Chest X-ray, PA view. Patient: 14 years old, sex F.
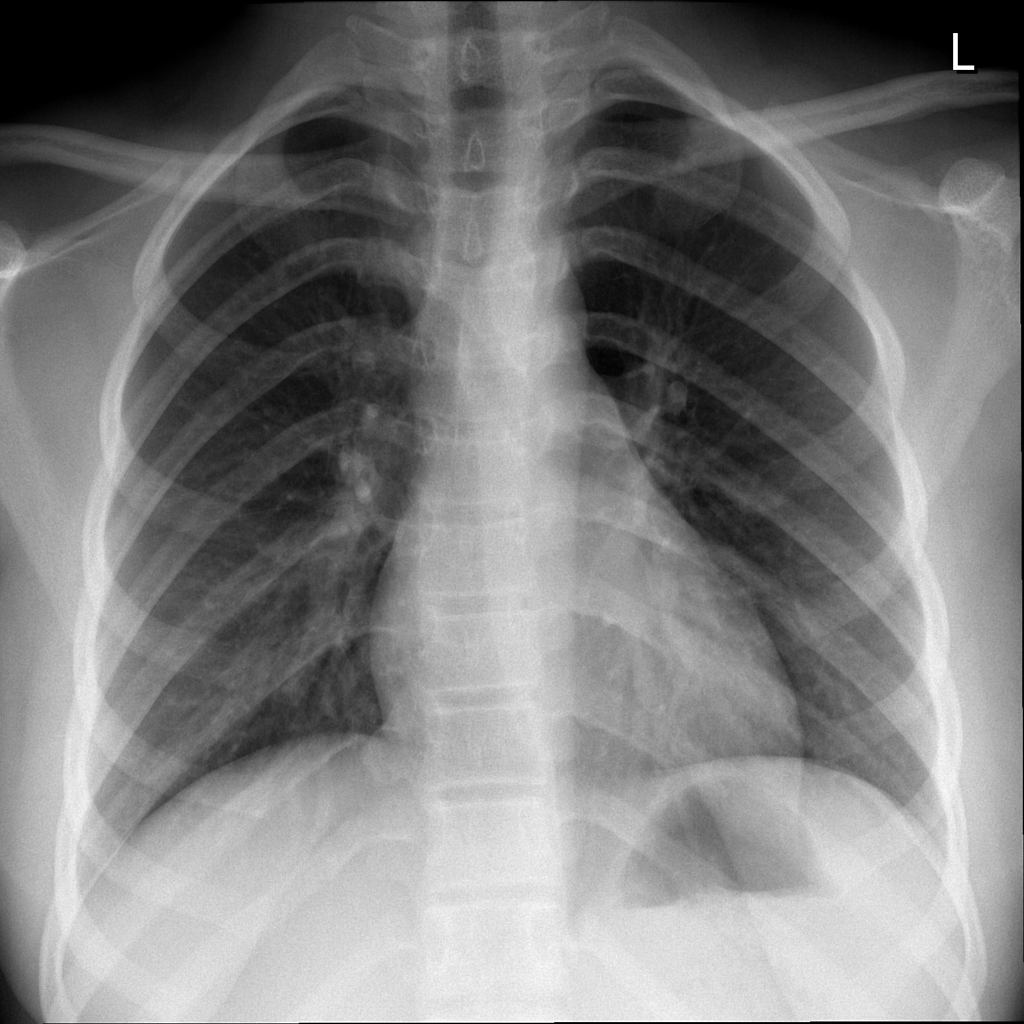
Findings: No Finding